Interaction volume radius: 5 \u00c5
Interaction volume height: 30 \u00c5
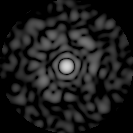
Disorder parameter: 0.8083